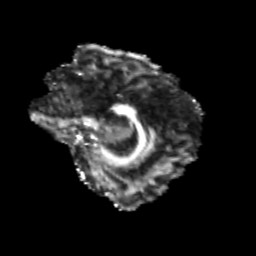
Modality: FA
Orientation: sagittal
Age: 27
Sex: female
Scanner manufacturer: siemens
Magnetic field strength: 3 T
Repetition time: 3.5 s
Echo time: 0.104 s